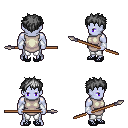
a pixel art fantasy rpg character, male body template, dark elf, purple skin, white tunic, white pants, gray bedhead hairstyle, white cloth bracers, ghillies, spear, four views (front, back, left, right), 2x2 character sprite sheet, small pixel art, hard edges, no anti-aliasing